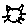
Label: cat